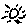
Label: sun